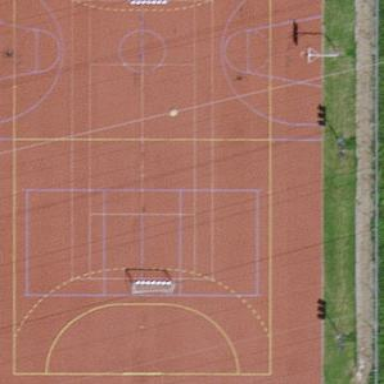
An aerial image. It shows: Basketball court on leisure land pitch.